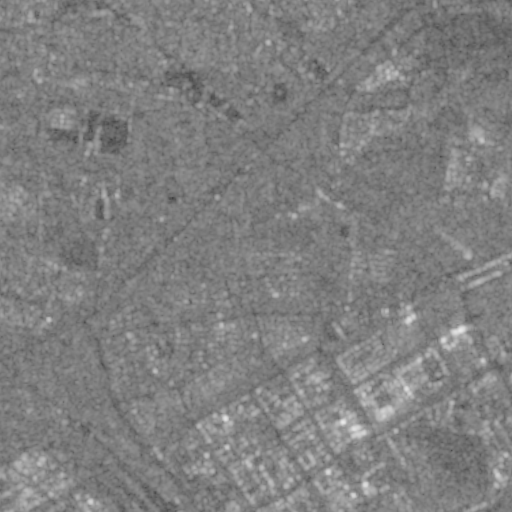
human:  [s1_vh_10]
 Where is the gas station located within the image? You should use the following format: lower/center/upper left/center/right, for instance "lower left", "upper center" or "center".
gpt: The gas station is located in the lower left of the image.
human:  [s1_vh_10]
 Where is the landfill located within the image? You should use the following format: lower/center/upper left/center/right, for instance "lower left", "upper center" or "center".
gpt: The landfill is located in the lower right of the image.
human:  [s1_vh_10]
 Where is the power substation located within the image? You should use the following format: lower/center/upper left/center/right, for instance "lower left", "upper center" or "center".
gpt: The power substation is located in the upper center of the image.
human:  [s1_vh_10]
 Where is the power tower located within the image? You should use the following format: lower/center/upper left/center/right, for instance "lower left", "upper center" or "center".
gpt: The power tower is located in the upper of the image.
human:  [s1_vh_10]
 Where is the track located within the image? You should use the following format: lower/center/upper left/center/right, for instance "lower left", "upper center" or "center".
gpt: There is no track in the image.

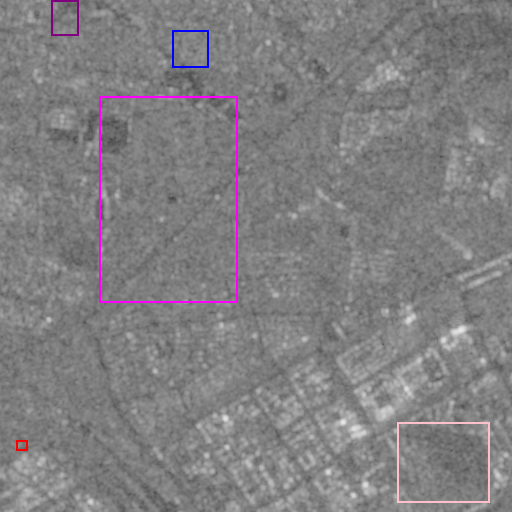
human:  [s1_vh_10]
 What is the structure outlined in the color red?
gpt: The structure outlined in red is a gas station.
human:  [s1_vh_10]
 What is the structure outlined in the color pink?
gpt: The structure outlined in pink is a landfill.
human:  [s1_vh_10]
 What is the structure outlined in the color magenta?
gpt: The structure outlined in magenta is a park.
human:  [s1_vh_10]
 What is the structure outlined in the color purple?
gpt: The structure outlined in purple is a parking lot.
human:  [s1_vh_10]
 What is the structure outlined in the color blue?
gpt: The structure outlined in blue is a power substation.
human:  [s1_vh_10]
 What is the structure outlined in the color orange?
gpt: There is no orange outline.